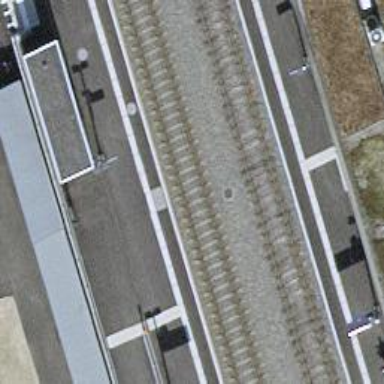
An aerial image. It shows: Public transport stop position along the railway.